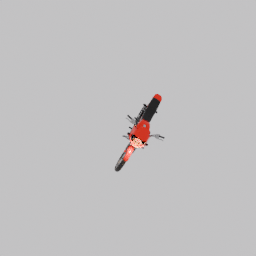
Label: mechanical